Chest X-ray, AP view. Patient: 46 years old, sex M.
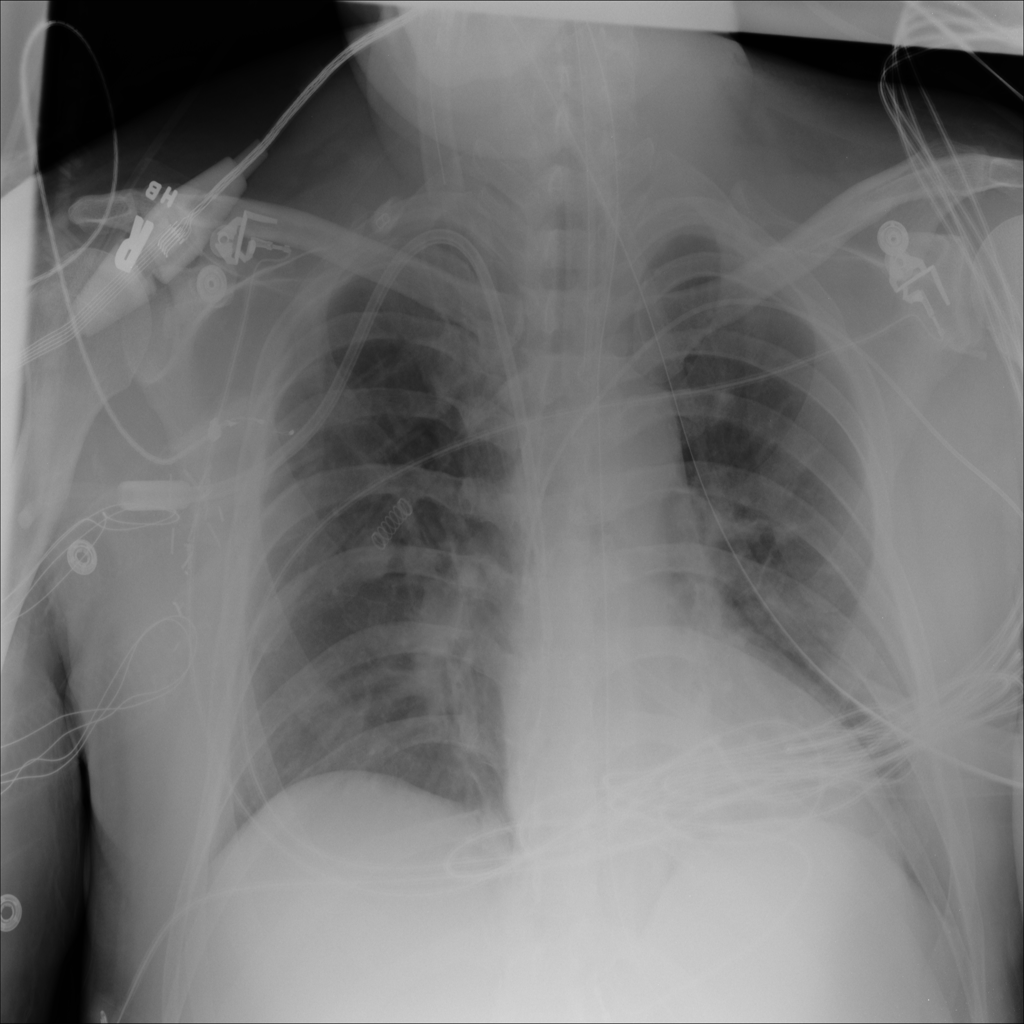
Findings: No Finding